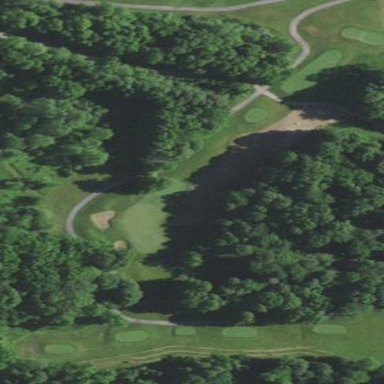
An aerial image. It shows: Sandy area is golf bunker.